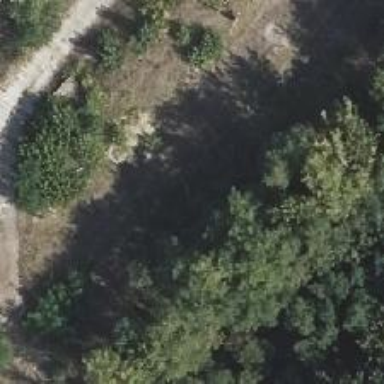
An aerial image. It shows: Abandoned historic railway siding with one track.